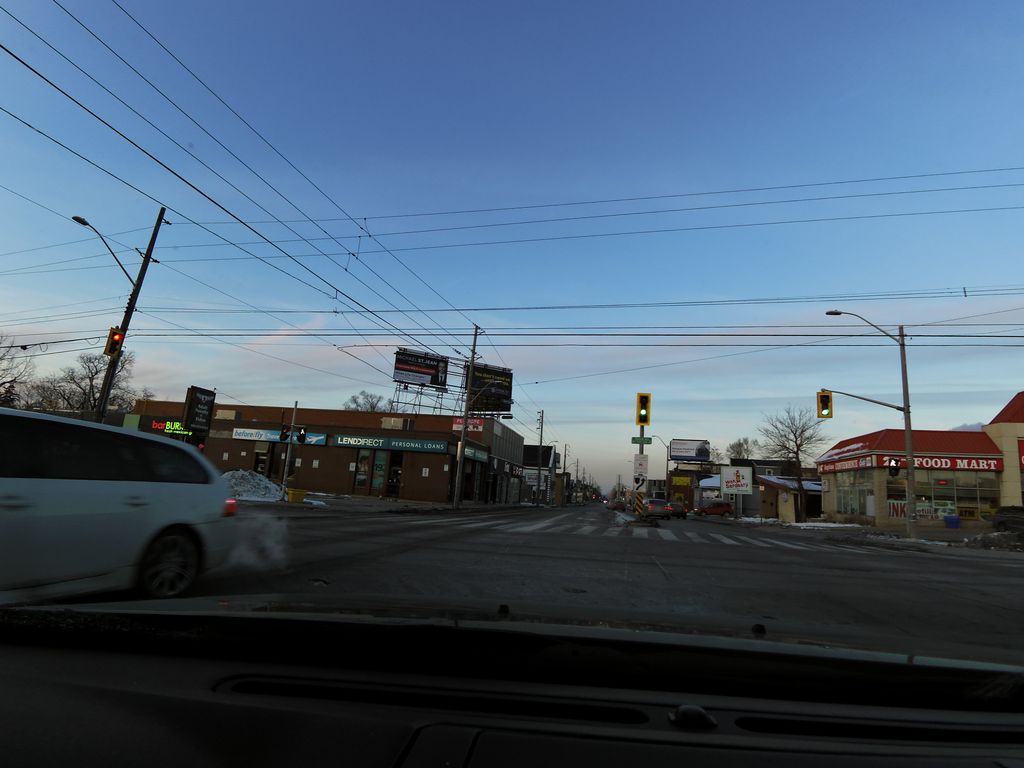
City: hamilton